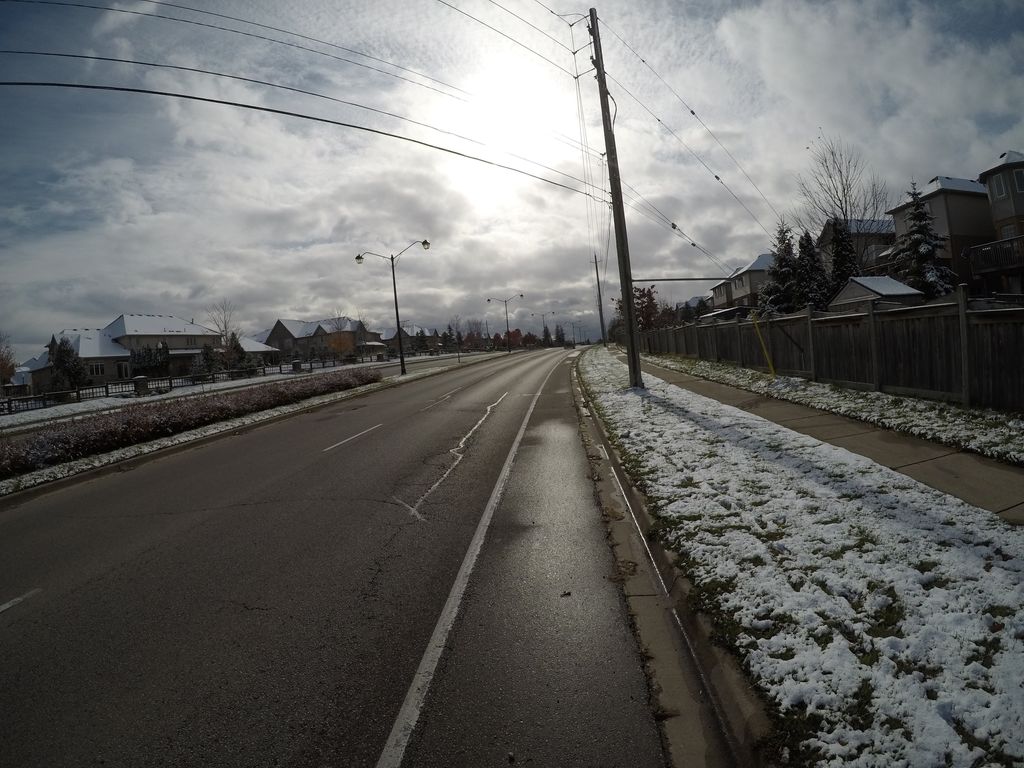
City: kitchener-waterloo